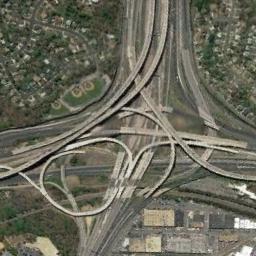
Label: overpass